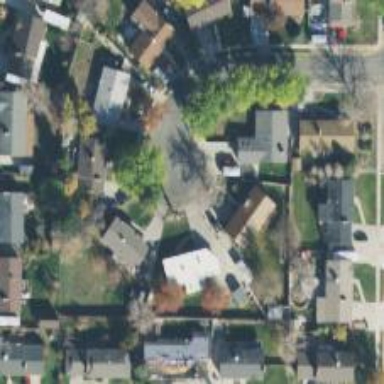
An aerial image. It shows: Neighborhood.